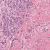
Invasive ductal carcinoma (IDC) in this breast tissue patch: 1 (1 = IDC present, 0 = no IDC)